This grayscale image was formed by reshaping a rotor test-rig vibration snapshot into a 2-D grid. Classify the rotor condition as one of: normal, misalignment, unbalance, looseness.
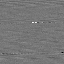
Answer: normal